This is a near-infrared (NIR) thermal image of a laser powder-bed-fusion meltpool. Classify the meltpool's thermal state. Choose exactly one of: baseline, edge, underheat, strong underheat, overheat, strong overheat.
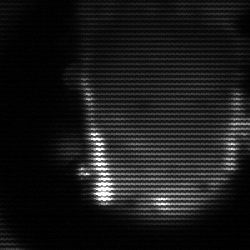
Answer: baseline